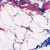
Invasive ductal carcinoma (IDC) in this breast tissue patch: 0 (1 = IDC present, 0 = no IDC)